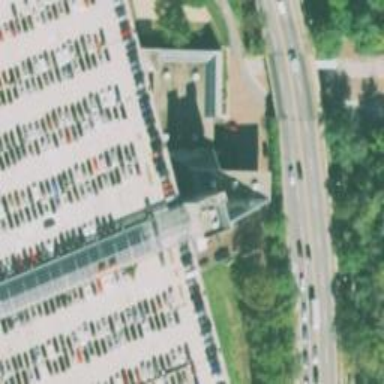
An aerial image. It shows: Train station building.